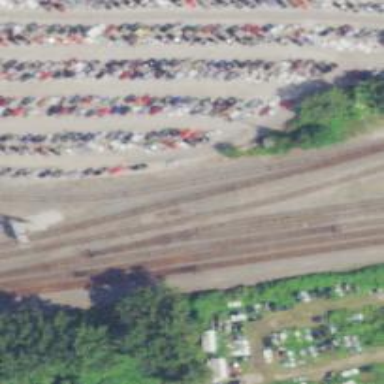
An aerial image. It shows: Railway yard used for servicing trains.